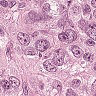
Metastatic tissue present: yes